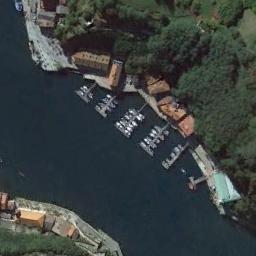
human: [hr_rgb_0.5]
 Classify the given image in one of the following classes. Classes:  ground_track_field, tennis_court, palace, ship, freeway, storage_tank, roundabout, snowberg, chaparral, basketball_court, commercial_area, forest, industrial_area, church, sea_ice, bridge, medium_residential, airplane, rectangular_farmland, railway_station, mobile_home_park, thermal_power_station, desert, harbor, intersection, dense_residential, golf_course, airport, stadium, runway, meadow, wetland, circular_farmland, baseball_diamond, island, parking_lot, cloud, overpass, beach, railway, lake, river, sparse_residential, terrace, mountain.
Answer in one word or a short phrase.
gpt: harbor